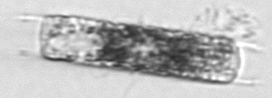
Label: Hemiaulus